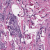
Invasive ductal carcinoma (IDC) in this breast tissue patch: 1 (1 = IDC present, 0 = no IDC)